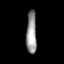
Tissue: prostate
Cell type: Fibroblasts
Senescence score: 0.6905
Nuclear area (px): 424
Mean DAPI intensity: 151.493